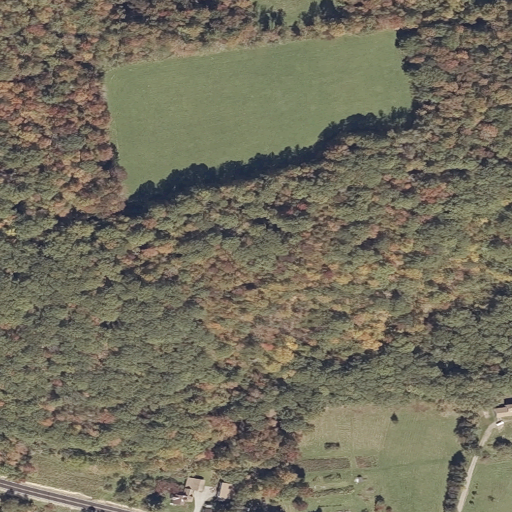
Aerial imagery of mountain in Maine named Oak Hill containing deciduous forest, shrub, mixed forest, pasture, open development, and low intensity development